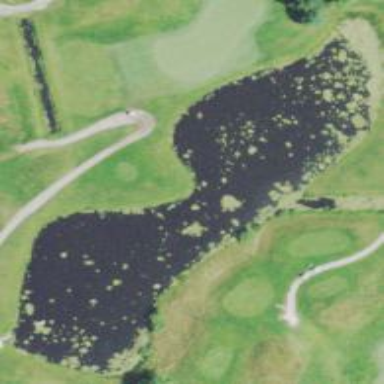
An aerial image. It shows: Picturesque scene of golf course with lateral water hazard.